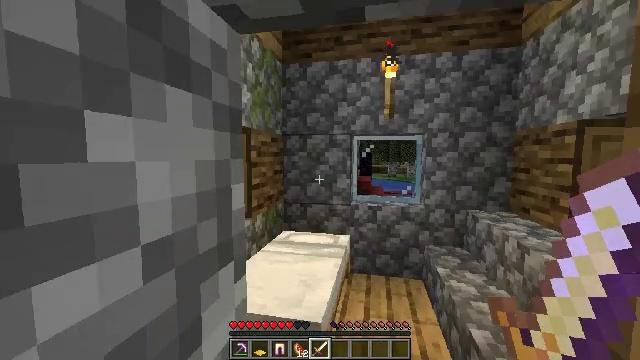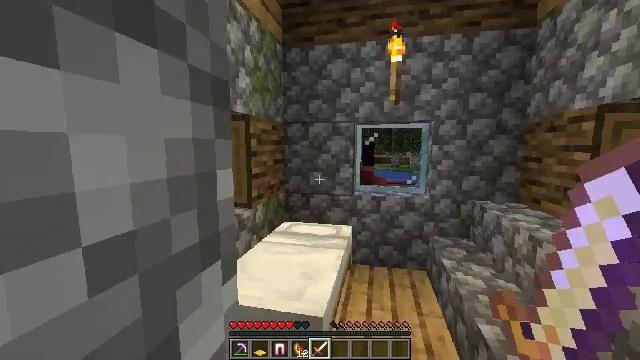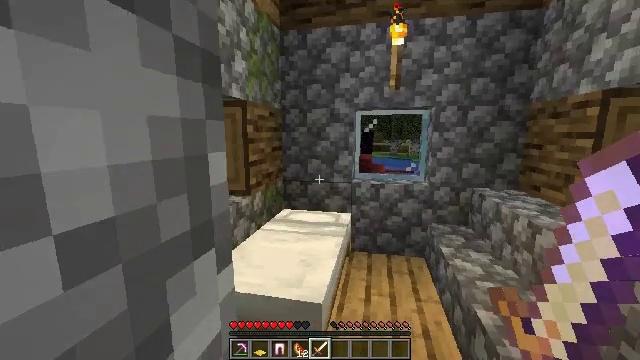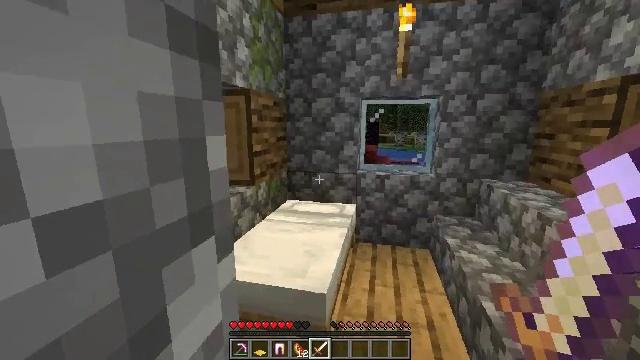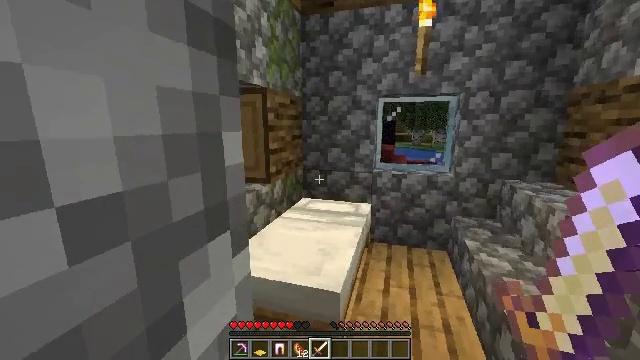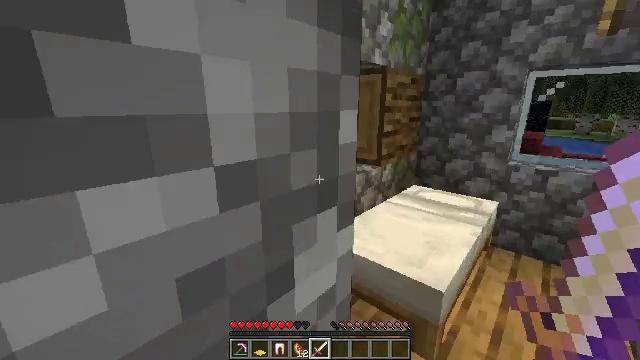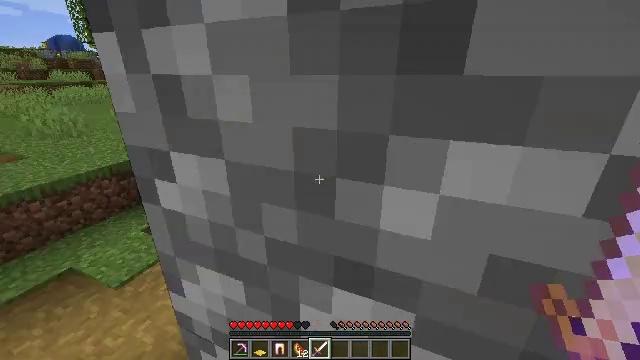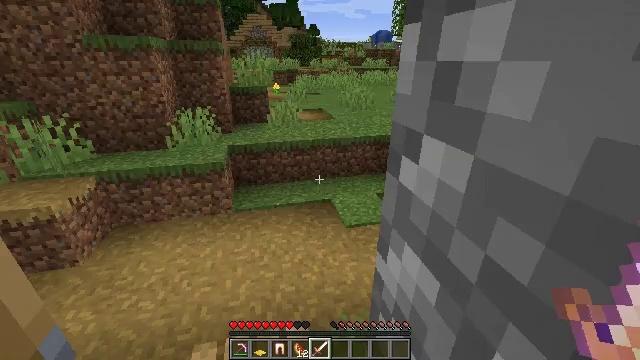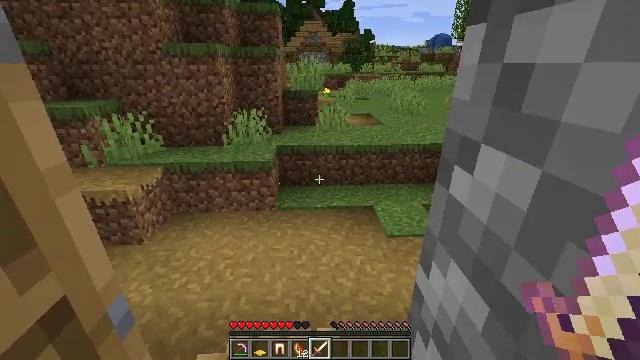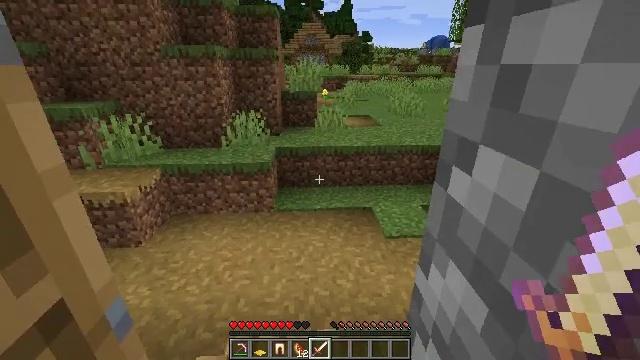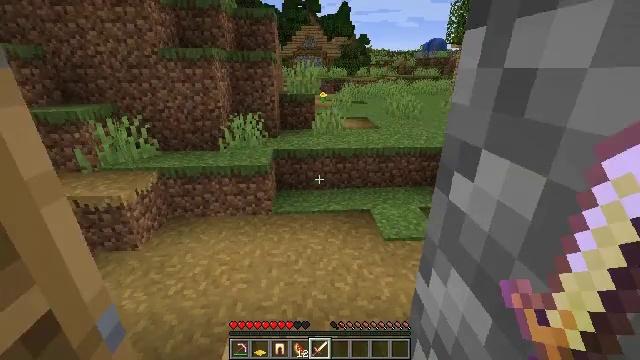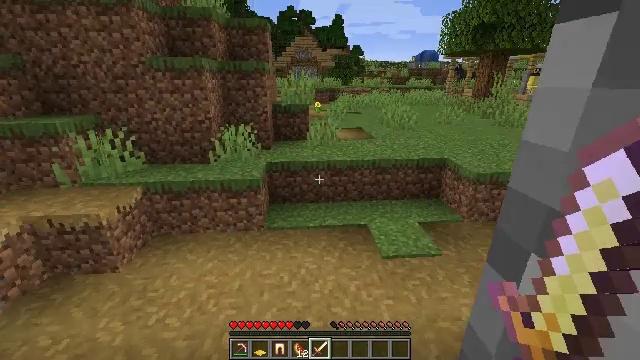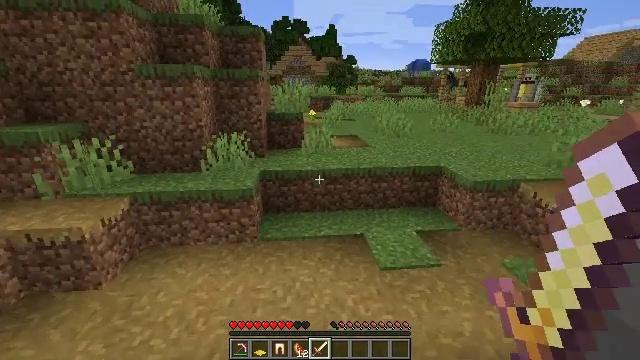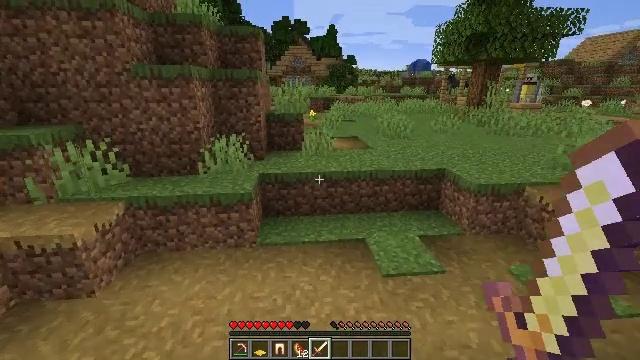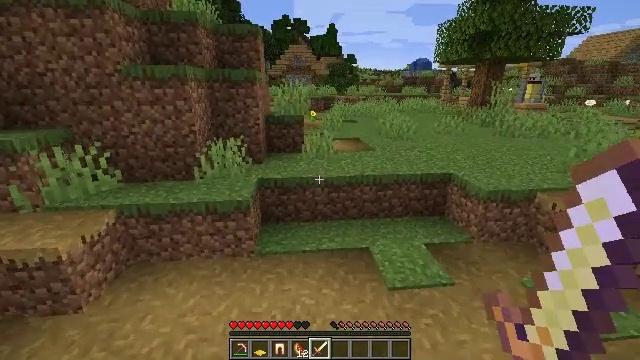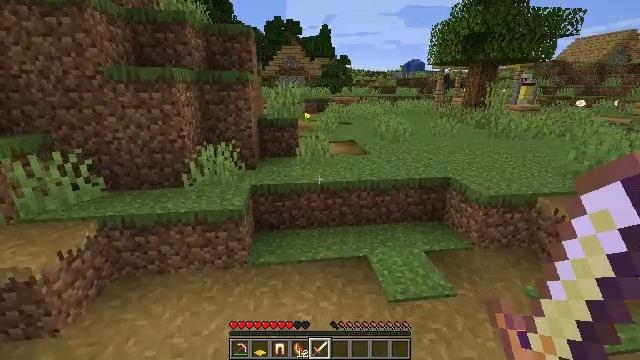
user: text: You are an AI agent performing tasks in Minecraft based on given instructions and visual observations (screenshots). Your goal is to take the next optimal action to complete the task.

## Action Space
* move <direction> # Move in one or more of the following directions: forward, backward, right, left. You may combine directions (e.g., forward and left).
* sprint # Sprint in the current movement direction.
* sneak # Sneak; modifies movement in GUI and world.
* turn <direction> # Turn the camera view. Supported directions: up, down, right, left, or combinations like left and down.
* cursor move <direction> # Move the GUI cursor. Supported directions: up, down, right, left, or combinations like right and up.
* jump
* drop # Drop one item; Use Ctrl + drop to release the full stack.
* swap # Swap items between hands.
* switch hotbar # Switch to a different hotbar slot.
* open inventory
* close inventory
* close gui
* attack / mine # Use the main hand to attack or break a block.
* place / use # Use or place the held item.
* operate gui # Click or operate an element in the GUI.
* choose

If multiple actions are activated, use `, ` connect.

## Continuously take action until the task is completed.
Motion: motion action
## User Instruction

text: Collect the green carpet by mining it.
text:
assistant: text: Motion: turn down
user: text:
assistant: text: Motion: turn down
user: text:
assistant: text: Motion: turn left and down
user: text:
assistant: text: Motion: turn left
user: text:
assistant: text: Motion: turn left and down
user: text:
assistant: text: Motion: turn left and down
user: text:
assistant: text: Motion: turn left and down
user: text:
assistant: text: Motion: turn left
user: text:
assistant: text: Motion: no_op
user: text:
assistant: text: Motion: move forward
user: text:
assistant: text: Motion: move forward, turn right and up
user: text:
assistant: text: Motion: move forward, turn right and up
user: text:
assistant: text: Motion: move forward
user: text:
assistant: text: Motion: move forward
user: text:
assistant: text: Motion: move forward, turn right
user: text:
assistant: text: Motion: move forward, turn right
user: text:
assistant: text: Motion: move forward
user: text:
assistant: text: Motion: move forward, turn right
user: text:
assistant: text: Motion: move forward, turn right and up
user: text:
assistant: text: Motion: move forward, turn right and up
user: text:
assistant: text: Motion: move forward, turn right and up
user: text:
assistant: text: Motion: move forward, turn right
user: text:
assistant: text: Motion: move forward, turn right
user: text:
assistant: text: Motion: move forward
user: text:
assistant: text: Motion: move forward
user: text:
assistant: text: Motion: move forward
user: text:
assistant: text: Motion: move forward
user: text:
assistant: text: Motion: move forward
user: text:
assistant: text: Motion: move forward
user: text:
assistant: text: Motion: move forward